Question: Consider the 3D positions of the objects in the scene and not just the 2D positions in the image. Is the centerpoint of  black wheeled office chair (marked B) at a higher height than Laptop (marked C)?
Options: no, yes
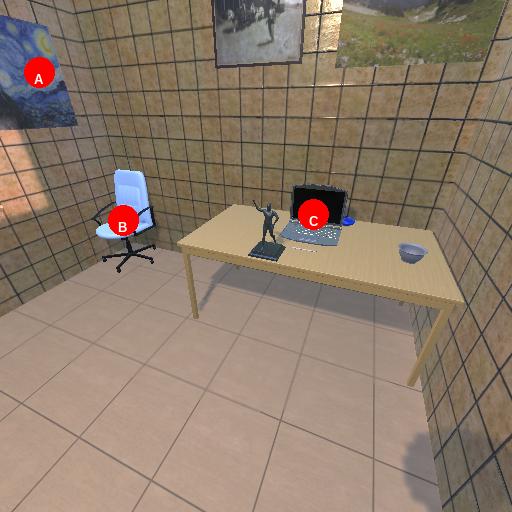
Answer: no